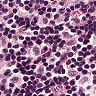
Metastatic tissue present: no